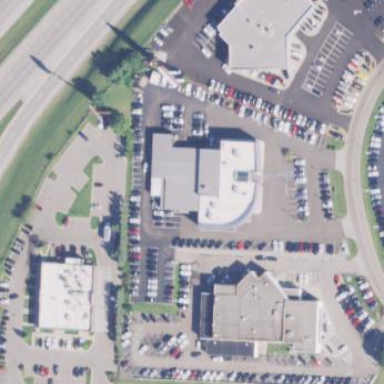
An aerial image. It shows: Building that houses car shop.